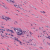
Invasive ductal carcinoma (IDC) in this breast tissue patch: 1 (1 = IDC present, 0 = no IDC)